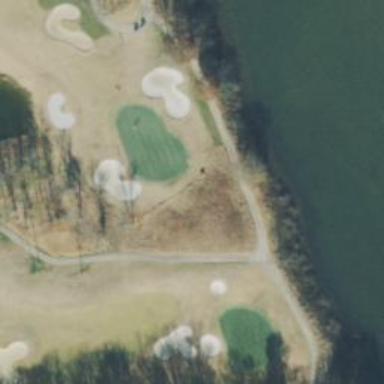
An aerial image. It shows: Golf hole.